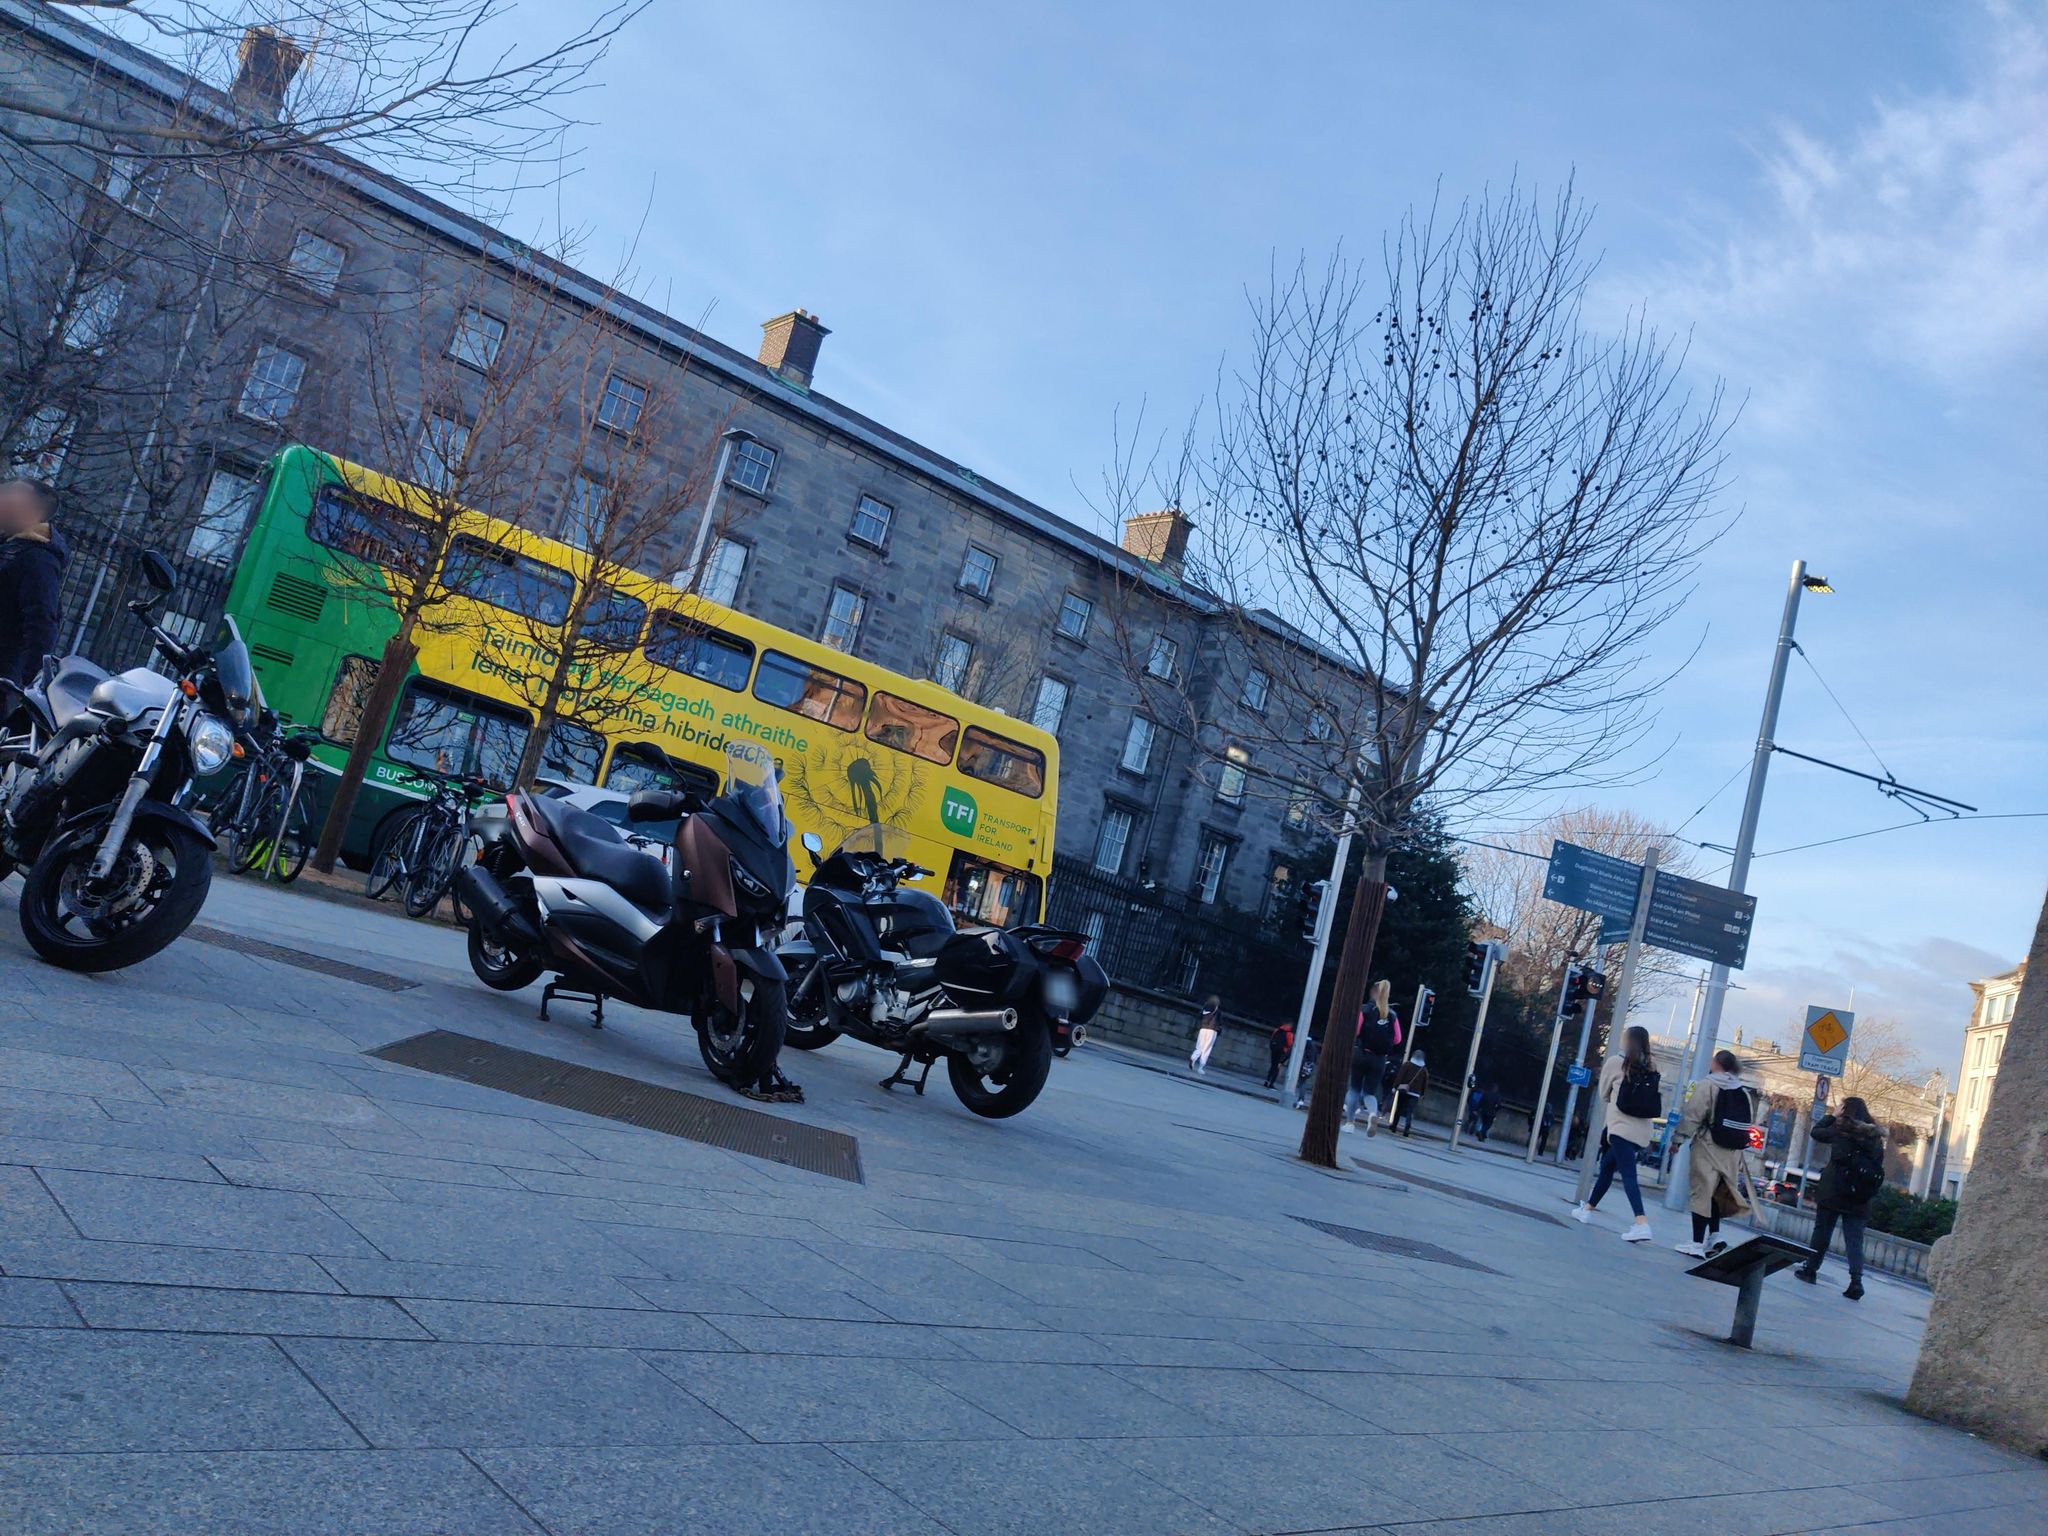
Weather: snowy
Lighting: day
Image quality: good
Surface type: walking surface
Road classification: footway
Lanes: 2
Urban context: urban centre
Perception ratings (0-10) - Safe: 2.89, Lively: 9.06, Beautiful: 9.28, Boring: 1.4, Depressing: 3.37, Wealthy: 3.62